Question: I have an list with values which is generated by an database query.
I want to see the total sum of values that been selected (by an checkbox) by the user.

Code for checkbox:
'''
<?php
$i = -1;
while ($row = mysql_fetch_array($res))
{
$i++;
?>
echo '<table>
<tr>
<td><input type="checkbox" onclick="bedrag_optellen(this, <?php echo $i ?>);" value= "'.$row['bedrag_incl'].'"></td>
<td>&euro; '.number_format($row['bedrag_incl'], 2, ',', ' ').'</td>
</tr>
</table>';
}
?>
'''
Code for output field:
'''
<table>
<tr>
<td width="51"><input type="text" id="bedragen_selected" name="bedragen_selected" value="" size="10" style="text-align:right;background-color: #e7e7e9" readonly="readonly" /></td>
</tr>
</table>
'''
JavaScript
'''
<script type="text/javascript"</script>
function bedrag_optellen(checkbox, nr)
{
var i, totaal = 0;
var elems = document.getElementsByName('bedrag_optellen[]');
var l = elems.length;
for(i=0; i<l; i++)
{
if(formElement['bedrag_optellen[]'][i].checked = true)
{
totaal += parseFloat(elems[i].value) || 0;
}
document.getElementById('bedragen_selected').value = totaal.toFixed( 2 );
}
}
</script>
'''
The code is not working, also there is no error given.
Is there anyone to help me out?
<URL>
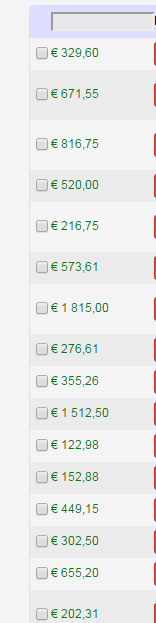
Answer: Check out this <URL>.
I have used jQuery for the simplicity it provides.
I made the following changes:
1. Added a class cost to the checkboxes.
2. Removed the onClick attribute.
3. Added jQuery.
For the code to work in you system, add the code below to your '<head>'
'''
<script src="https://ajax.googleapis.com/ajax/libs/jquery/2.1.1/jquery.min.js"></script>
'''
Here is the snippet.
'''
<table>
<tr>
<td><input class='cost' type="checkbox" value= "8"></td>
<td>&euro; 8</td>
</tr>
<tr>
<td><input class='cost' type="checkbox" value= "3"></td>
<td>&euro; 3</td>
</tr>
<tr>
<td><input class='cost' type="checkbox" value= "19"></td>
<td>&euro; 19</td>
</tr>
<tr>
<td><input class='cost' type="checkbox" value= "2"></td>
<td>&euro; 2</td>
</tr>
<tr>
<td><input class='cost' type="checkbox" value= "15"></td>
<td>&euro; 15</td>
</tr>
<tr>
<td><input class='cost' type="checkbox" value= "12"></td>
<td>&euro; 12</td>
</tr>
</table>
<table>
<tr>
<td width="51"><input type="text" id="bedragen_selected" name="bedragen_selected" value="" size="10" style="text-align:right;background-color: #e7e7e9" readonly="readonly" /></td>
</tr>
</table>
'''
'''
var sum = 0;
$('.cost').click(function() {
if($(this).is(':checked')) {
sum = sum + parseInt($(this).val());
} else {
sum = sum - parseInt($(this).val());
}
$('#bedragen_selected').val(sum);
});
'''